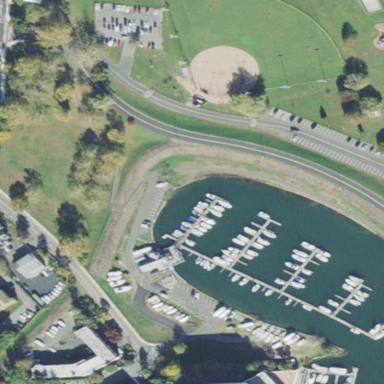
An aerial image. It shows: Marina on leisure land.